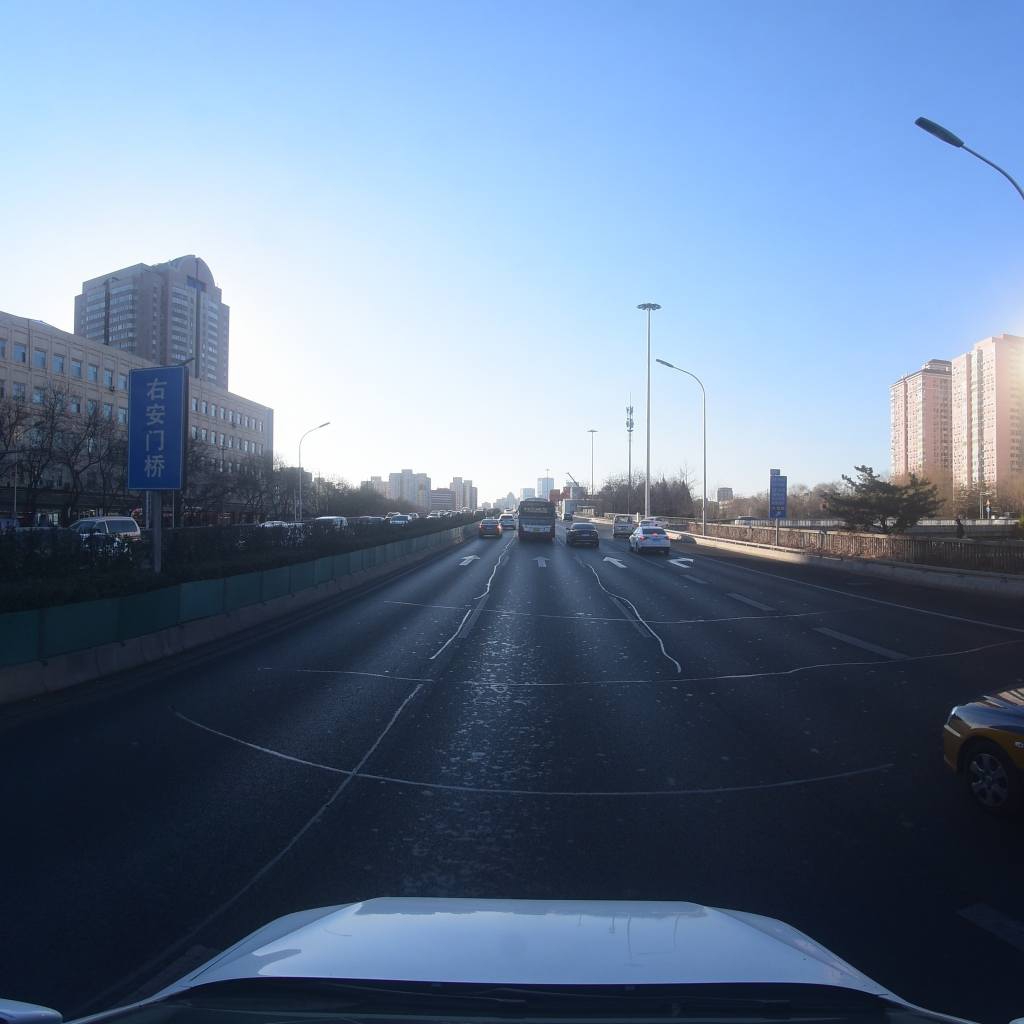
Region: Fengtai
Road damage annotations: longitudinal patch, longitudinal patch, longitudinal patch, longitudinal patch, transverse patch, transverse patch, transverse patch, transverse patch